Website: crate-barrel
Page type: billing-address
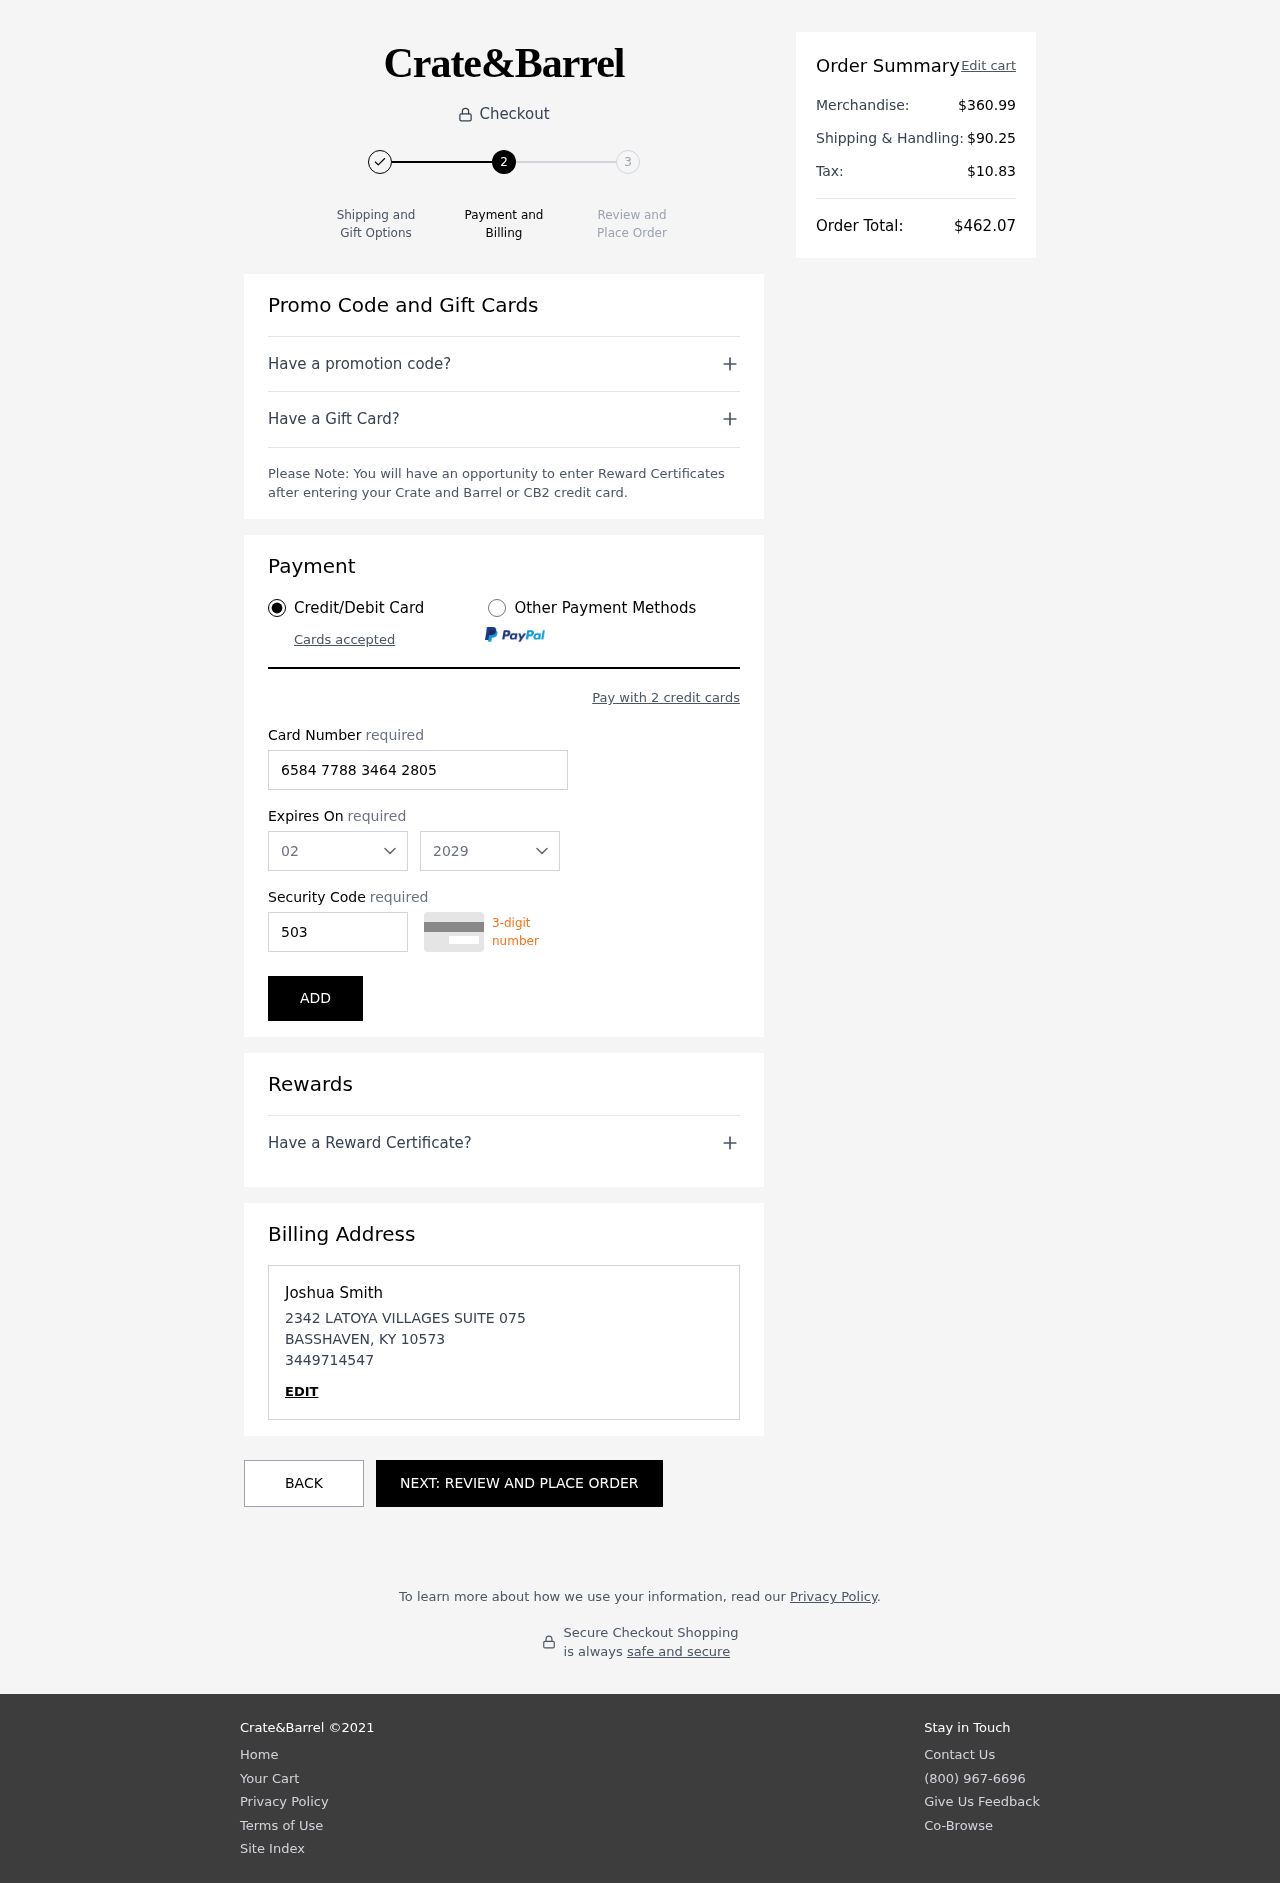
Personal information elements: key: PII_CARD_CVV
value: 503
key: PII_CARD_EXPIRY_MONTH
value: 02
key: PII_CARD_EXPIRY_YEAR
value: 29
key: PII_CARD_NUMBER
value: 6584 7788 3464 2805
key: PII_CITY
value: BASSHAVEN
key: PII_FULLNAME
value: Joshua Smith
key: PII_PHONE
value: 3449714547
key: PII_POSTCODE
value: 10573
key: PII_STATE_ABBR
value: KY
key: PII_STREET
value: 2342 LATOYA VILLAGES SUITE 075
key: PII_FIRSTNAME
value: Joshua
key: PII_LASTNAME
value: Smith
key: PII_PHONE_LINE
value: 4547
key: PII_PHONE_SUFFIX
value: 4547
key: PII_POSTCODE_FULL
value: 10573
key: PII_PHONE2
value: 3449714547
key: PII_PHONE3
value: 3449714547
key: PII_FULLNAME2
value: Joshua Smith
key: PII_FULLNAME3
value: Joshua Smith
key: PII_FIRSTNAME2
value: Joshua
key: PII_FIRSTNAME3
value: Joshua
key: PII_LASTNAME2
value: Smith
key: PII_LASTNAME3
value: Smith
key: PII_FIRSTNAME_DERIVED
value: Joshua
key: PII_LASTNAME_DERIVED
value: Smith
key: PII_PHONE_NUMERIC
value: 3449714547
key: PII_PHONE_LINE_NUMERIC
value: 4547
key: PII_PHONE_SUFFIX_NUMERIC
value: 4547
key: PII_POSTCODE_NUMERIC
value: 10573
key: PII_PHONE2_NUMERIC
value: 3449714547
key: PII_PHONE3_NUMERIC
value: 3449714547
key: PII_FULLNAME_DERIVED
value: Joshua Smith
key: PII_NAME_FULL_DERIVED
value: Joshua Smith
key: PII_PHONE_DIGITS
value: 3449714547
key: PII_PHONE_LAST4
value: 4547
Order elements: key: ORDER_SUBTOTAL
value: $360.99
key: ORDER_SHIPPING_COST
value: $90.25
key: ORDER_TAX
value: $10.83
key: ORDER_TOTAL
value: $462.07